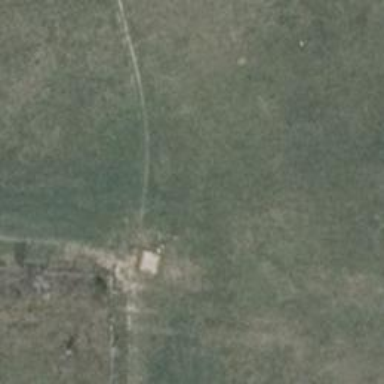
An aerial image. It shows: Ground track with tracktype of grade4.